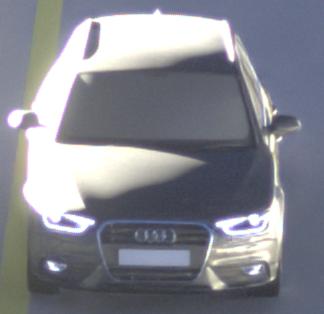
Make: Audi
Model: A4 Avant 1.8 TFSI
Detailed model: A4 (B8) Avant
Model produced from: 2012/02
Model produced until: 2015/04
Doors: 5
Color: gray
Road condition: dry road
Daytime: sunrise or sunset
Contrast: high contrast